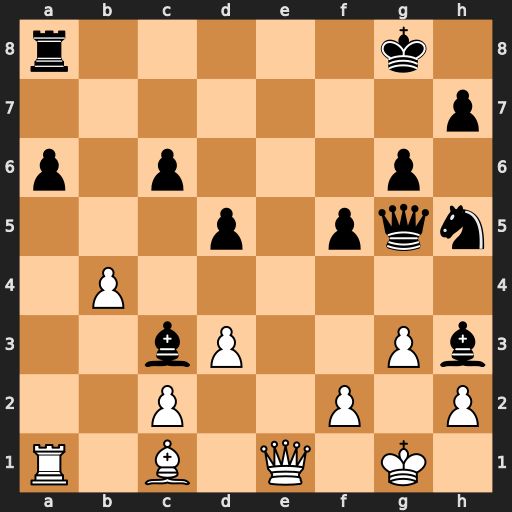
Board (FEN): r5k1/7p/p1p3p1/3p1pqn/1P6/2bP2Pb/2P2P1P/R1B1Q1K1
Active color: w
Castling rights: -
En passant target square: -
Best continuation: Qe6+ Kh8 Bxg5